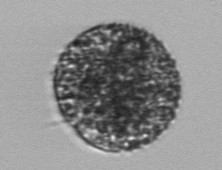
Label: Vicicitus_globosus